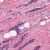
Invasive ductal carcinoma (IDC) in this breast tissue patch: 1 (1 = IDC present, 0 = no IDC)